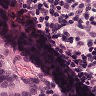
Metastatic tissue present: yes